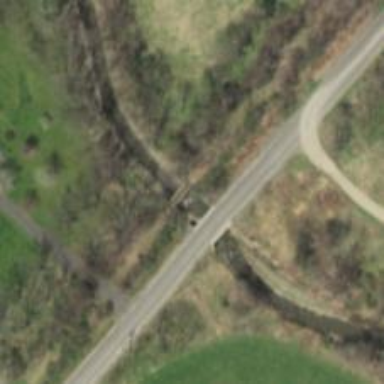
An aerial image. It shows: Abandoned railroad bridge.